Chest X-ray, AP view. Patient: 58 years old, sex M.
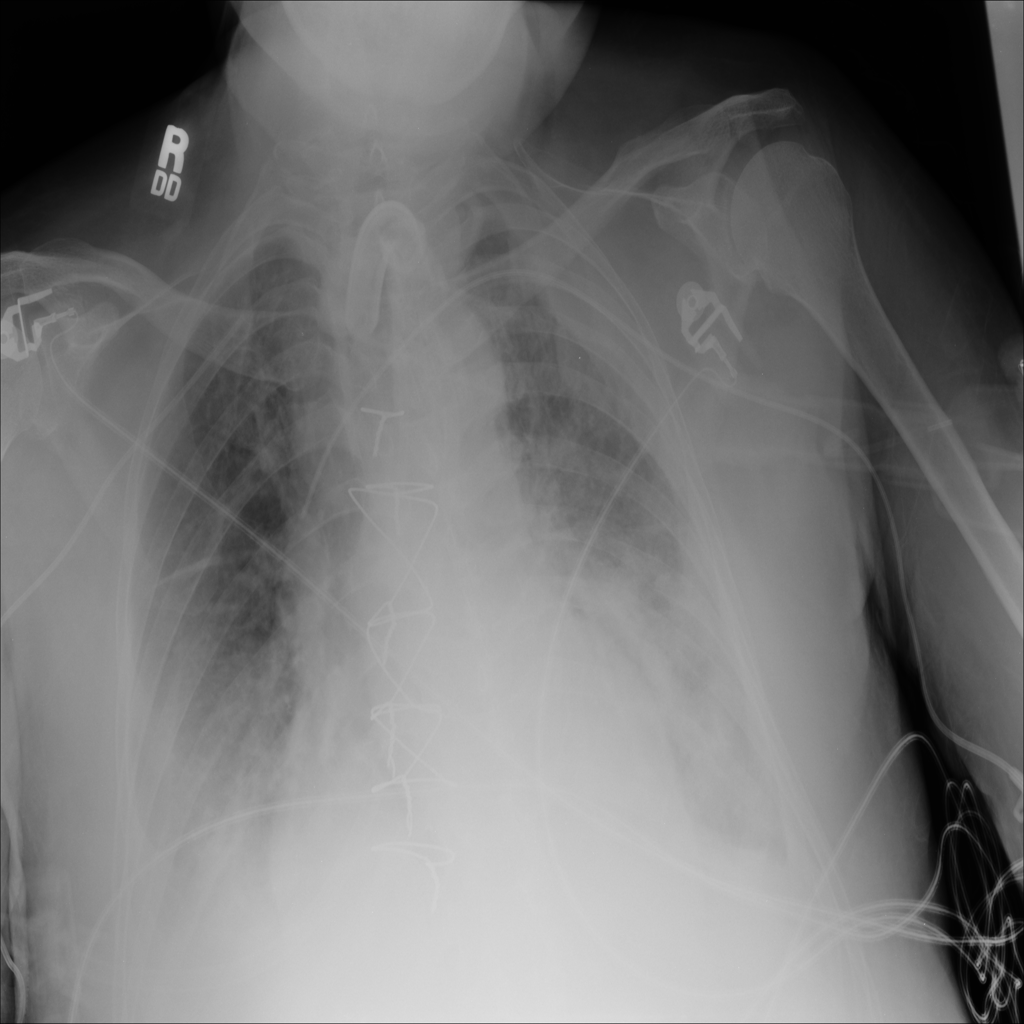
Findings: Effusion, Infiltration